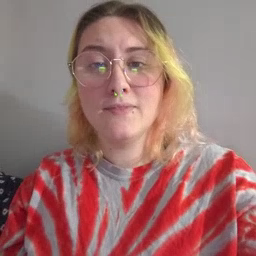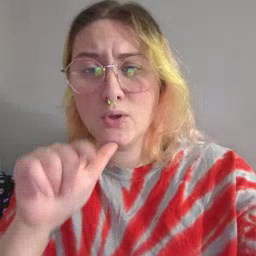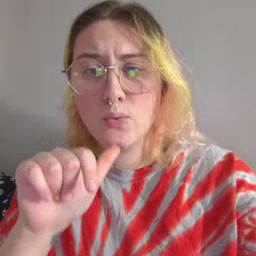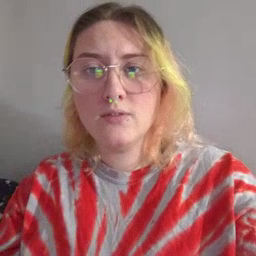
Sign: who